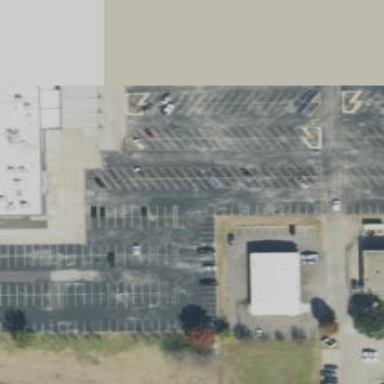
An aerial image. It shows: Parking area.